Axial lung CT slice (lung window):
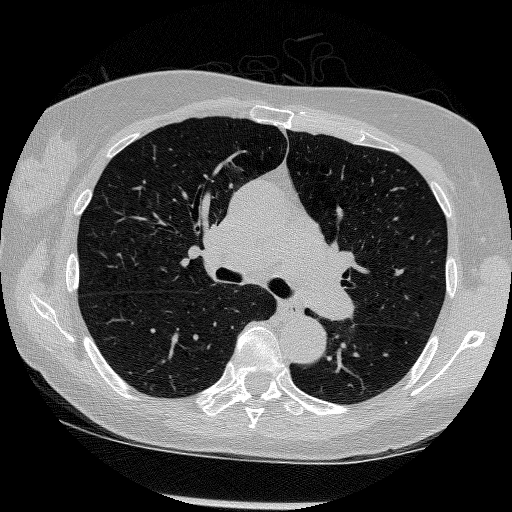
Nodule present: no